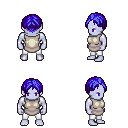
a pixel art fantasy rpg character, male body template, dark elf, purple skin, white tunic, white pants, blue parted hairstyle, four views (front, back, left, right), 2x2 character sprite sheet, small pixel art, hard edges, no anti-aliasing